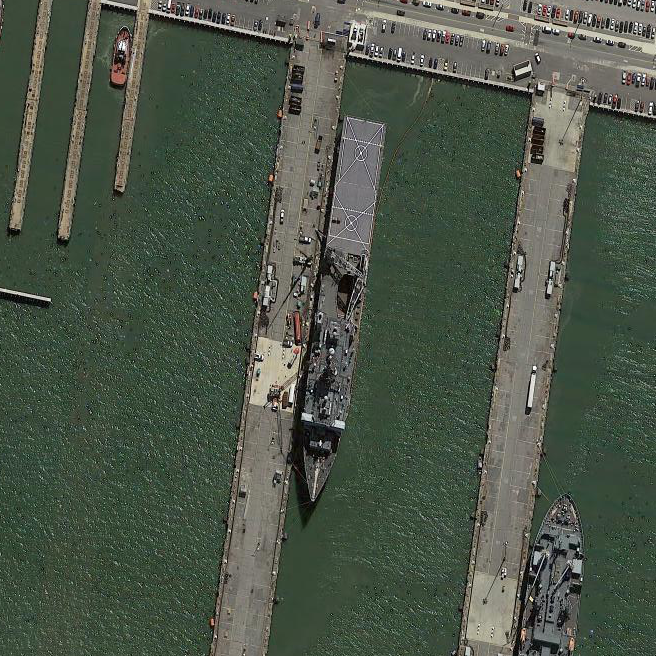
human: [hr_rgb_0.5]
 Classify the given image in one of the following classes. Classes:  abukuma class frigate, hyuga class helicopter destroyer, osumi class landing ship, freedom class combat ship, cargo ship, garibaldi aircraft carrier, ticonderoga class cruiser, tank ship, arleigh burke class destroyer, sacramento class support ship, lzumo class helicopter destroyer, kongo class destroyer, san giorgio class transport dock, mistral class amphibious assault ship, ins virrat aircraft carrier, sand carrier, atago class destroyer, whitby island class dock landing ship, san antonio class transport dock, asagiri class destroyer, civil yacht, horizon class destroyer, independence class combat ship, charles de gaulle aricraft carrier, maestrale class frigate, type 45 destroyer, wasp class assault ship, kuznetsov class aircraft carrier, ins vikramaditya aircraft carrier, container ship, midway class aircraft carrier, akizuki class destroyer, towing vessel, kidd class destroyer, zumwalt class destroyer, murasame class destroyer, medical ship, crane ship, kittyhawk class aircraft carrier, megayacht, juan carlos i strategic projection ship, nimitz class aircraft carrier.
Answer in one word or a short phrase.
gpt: Whitby Island class dock landing ship